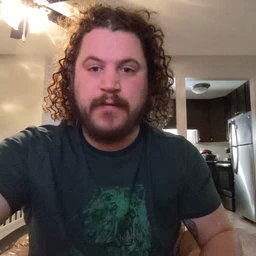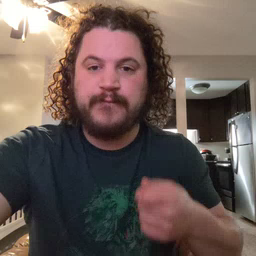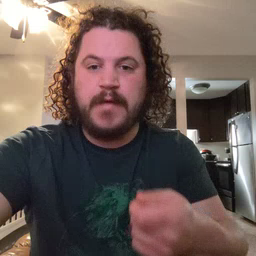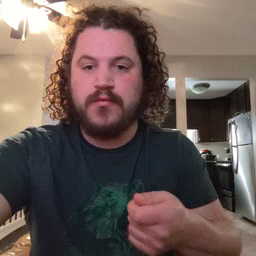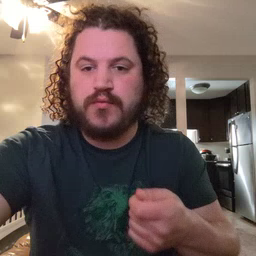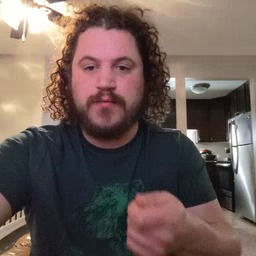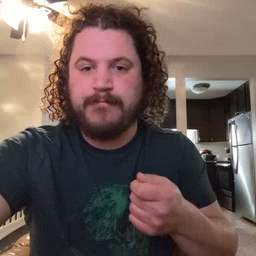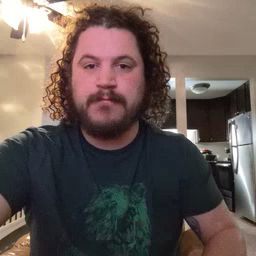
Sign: vacuum